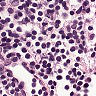
Metastatic tissue present: no